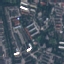
Label: Residential